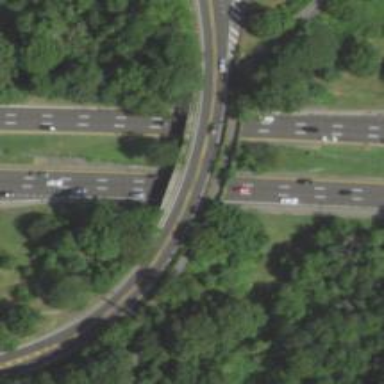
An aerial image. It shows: Bridge over cycleway.